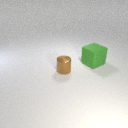
large green rubber cube to the right of small brown metal cylinder